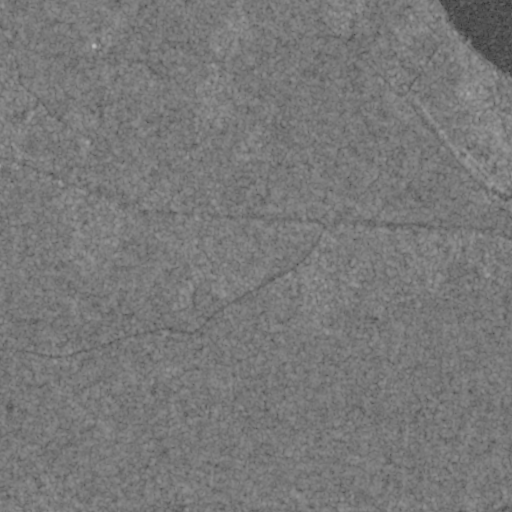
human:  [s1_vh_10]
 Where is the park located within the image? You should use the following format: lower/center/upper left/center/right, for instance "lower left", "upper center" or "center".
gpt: The park is located in the upper right of the image.
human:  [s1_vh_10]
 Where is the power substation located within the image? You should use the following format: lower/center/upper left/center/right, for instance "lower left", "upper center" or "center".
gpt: The power substation is located in the upper right of the image.
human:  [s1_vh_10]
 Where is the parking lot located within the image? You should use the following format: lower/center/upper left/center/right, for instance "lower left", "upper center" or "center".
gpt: There is no parking lot in the image.

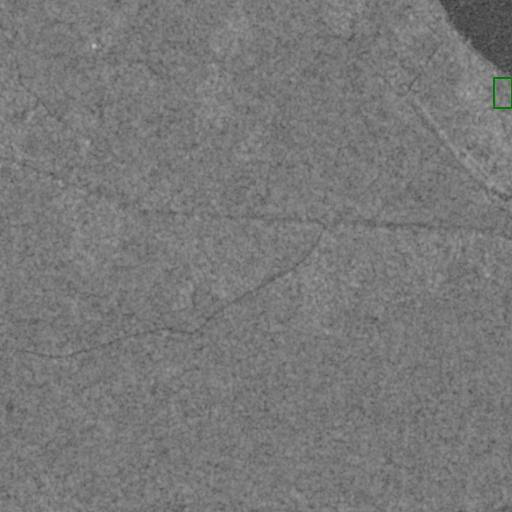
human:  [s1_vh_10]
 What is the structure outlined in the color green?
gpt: The structure outlined in green is a park.
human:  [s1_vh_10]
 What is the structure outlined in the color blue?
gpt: There is no blue outline.